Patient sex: F
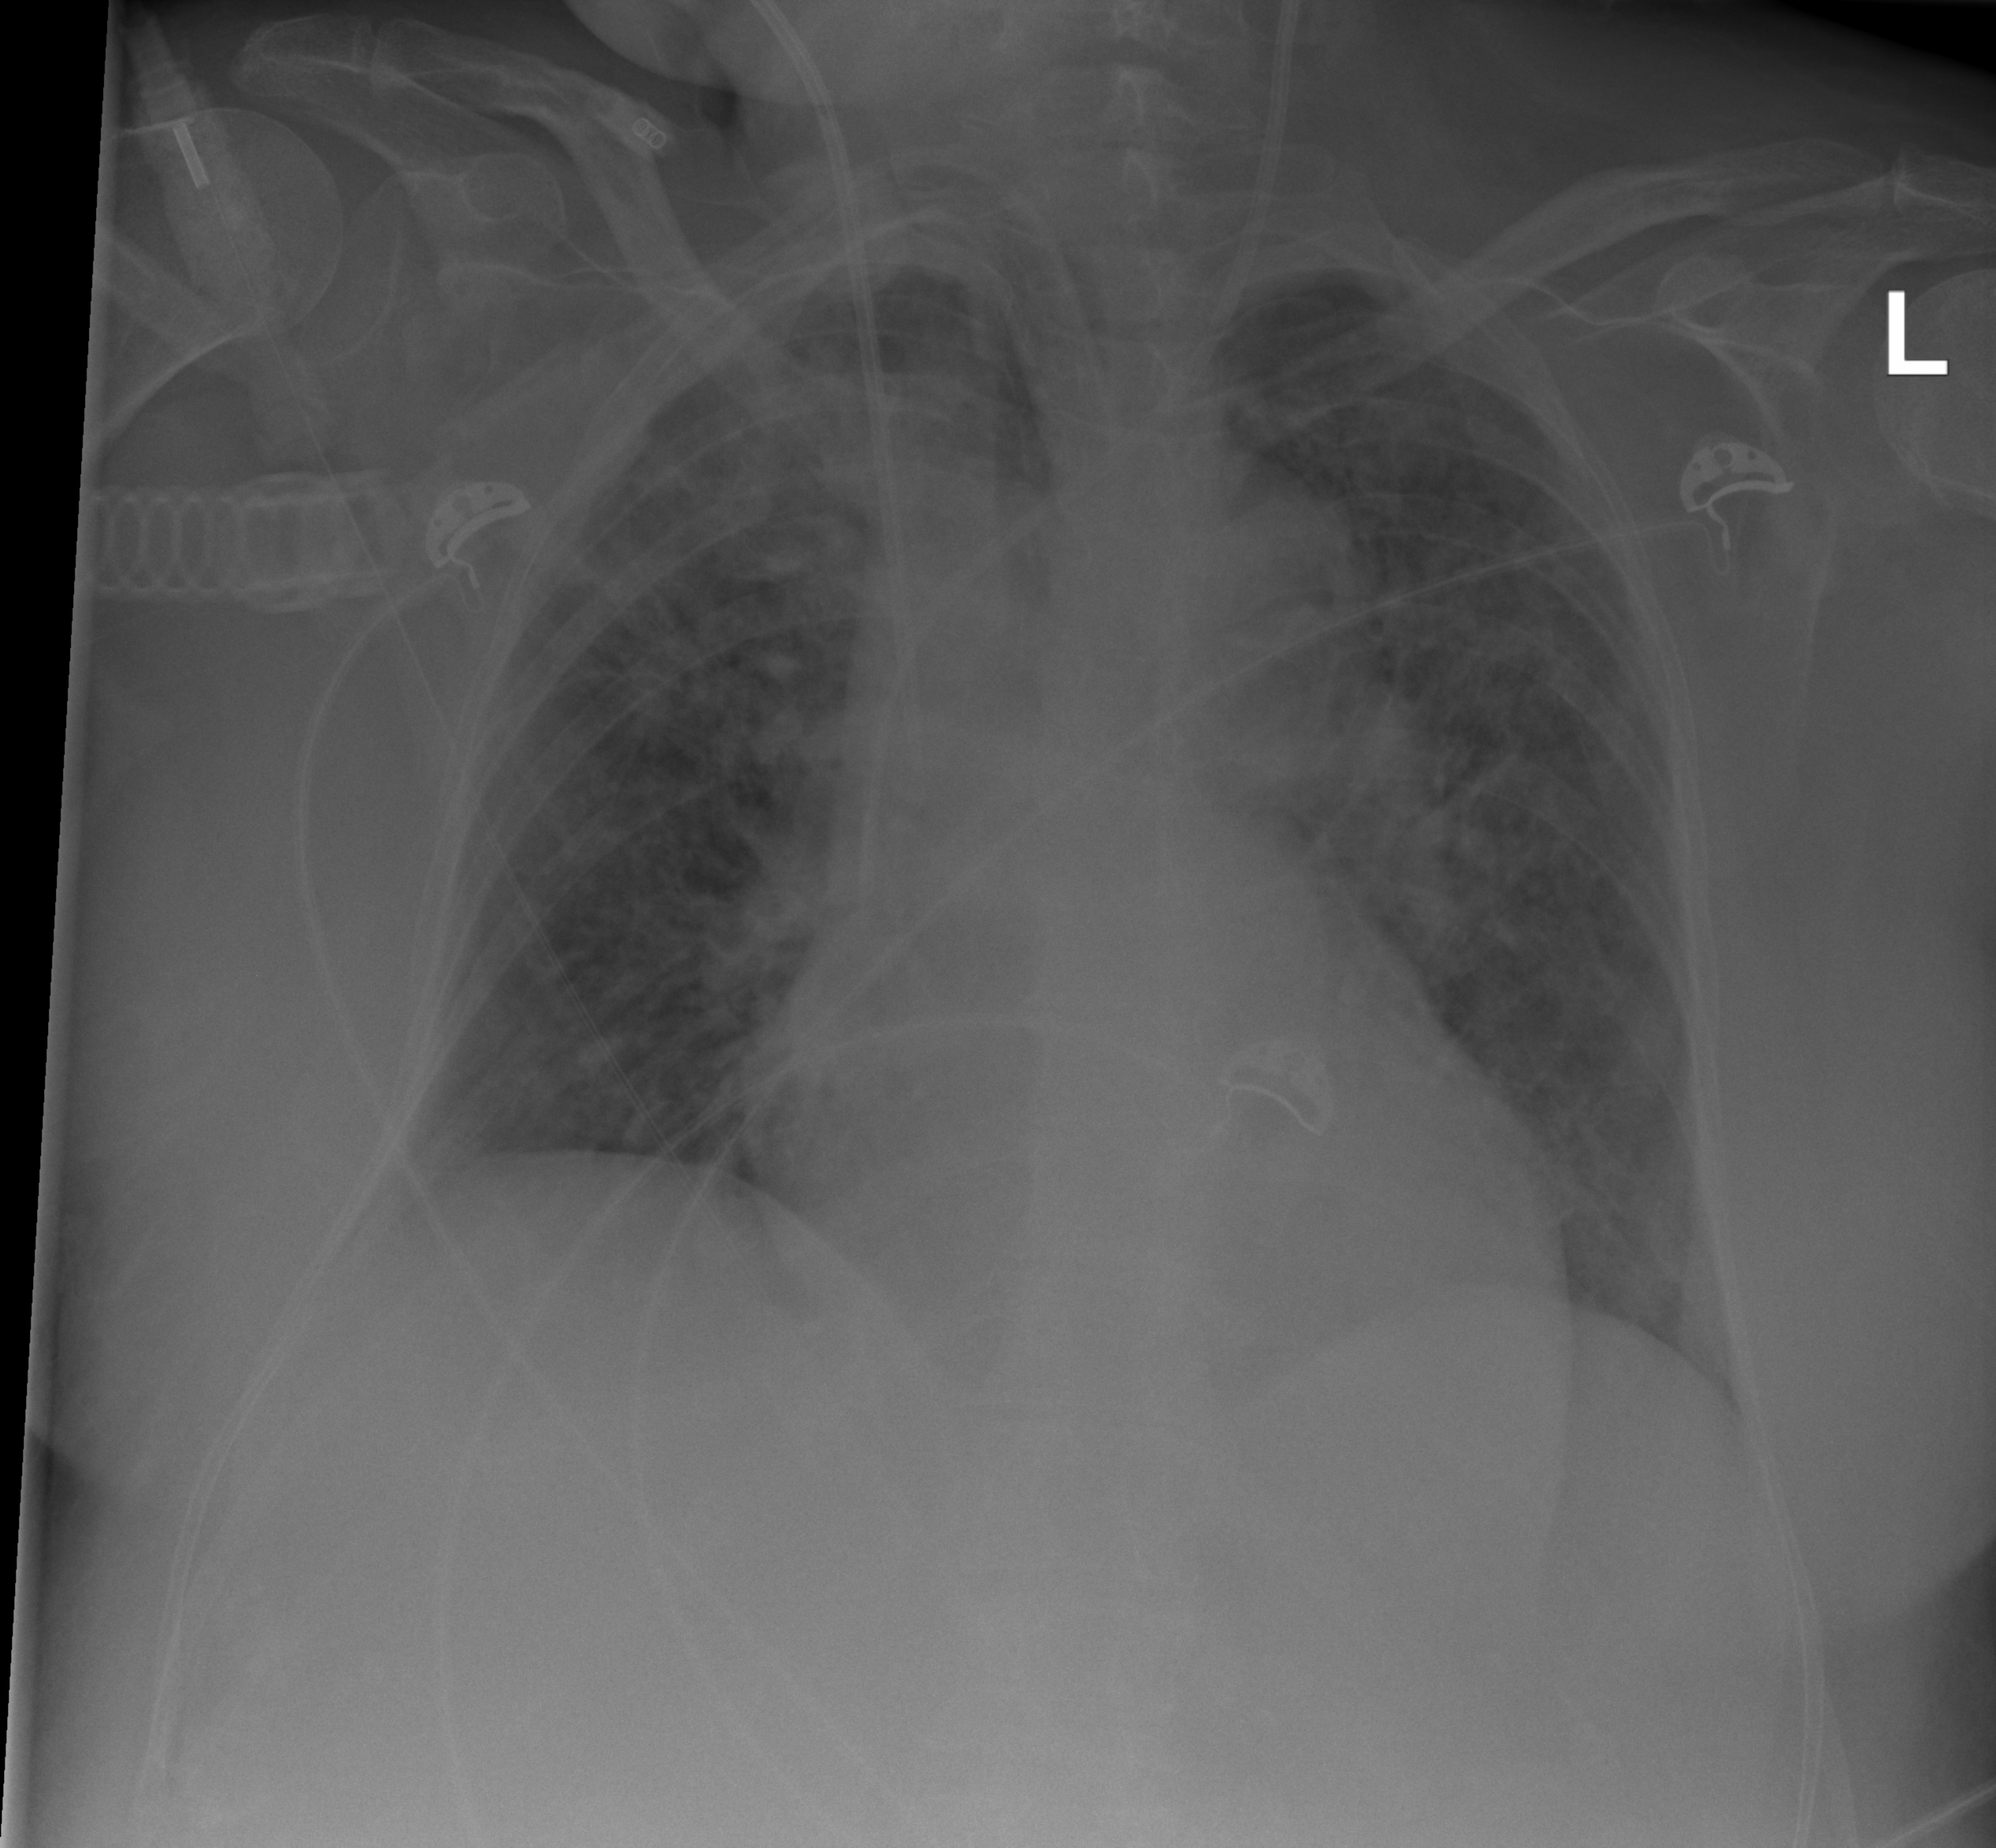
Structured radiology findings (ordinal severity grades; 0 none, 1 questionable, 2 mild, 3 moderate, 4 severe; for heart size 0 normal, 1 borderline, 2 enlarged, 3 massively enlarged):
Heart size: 2
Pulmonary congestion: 2
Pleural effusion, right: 0
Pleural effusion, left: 0
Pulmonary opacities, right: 3
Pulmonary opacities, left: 3
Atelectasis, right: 3
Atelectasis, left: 2